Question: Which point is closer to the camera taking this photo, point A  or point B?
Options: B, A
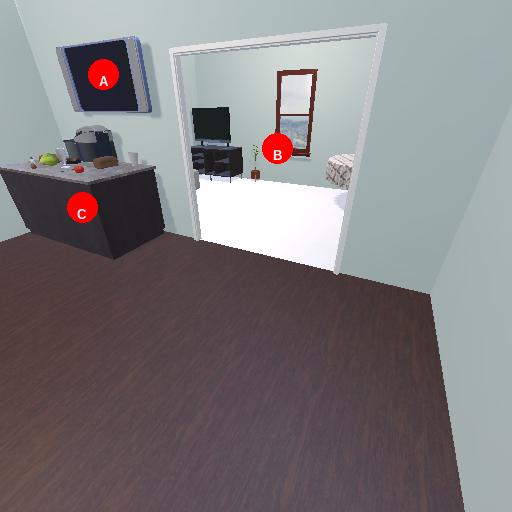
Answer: B